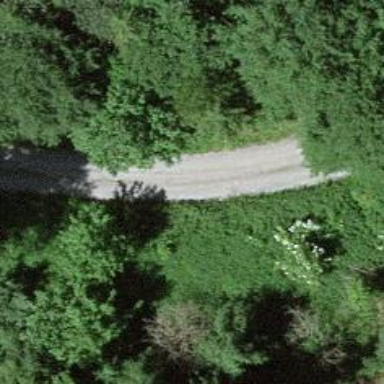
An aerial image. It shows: Track with grade 2 gravel surface.